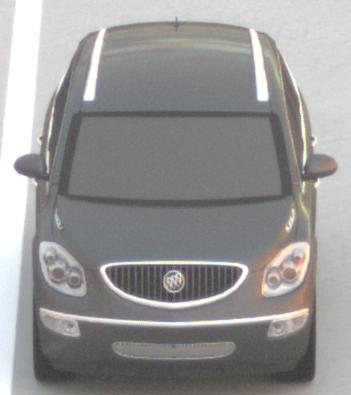
Make: Buick
Model: Enclave
Detailed model: GMT967
Model produced from: 2007
Model produced until: 2017
Doors: 5
Color: gray
Road condition: dry road
Daytime: sunrise or sunset
Contrast: medium contrast